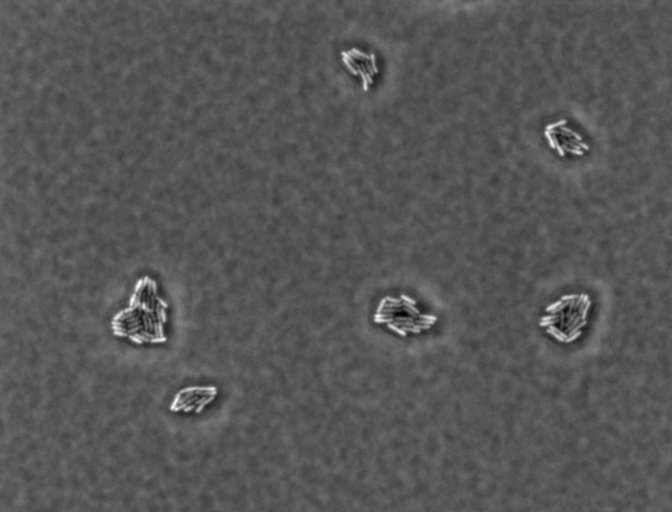
Salmonella enterica Enteritidis